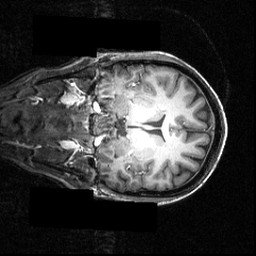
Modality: T1w
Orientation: coronal
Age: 27
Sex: female
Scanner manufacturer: siemens
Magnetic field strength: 3.951 T
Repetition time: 1.5 s
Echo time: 0.00335 s